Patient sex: M
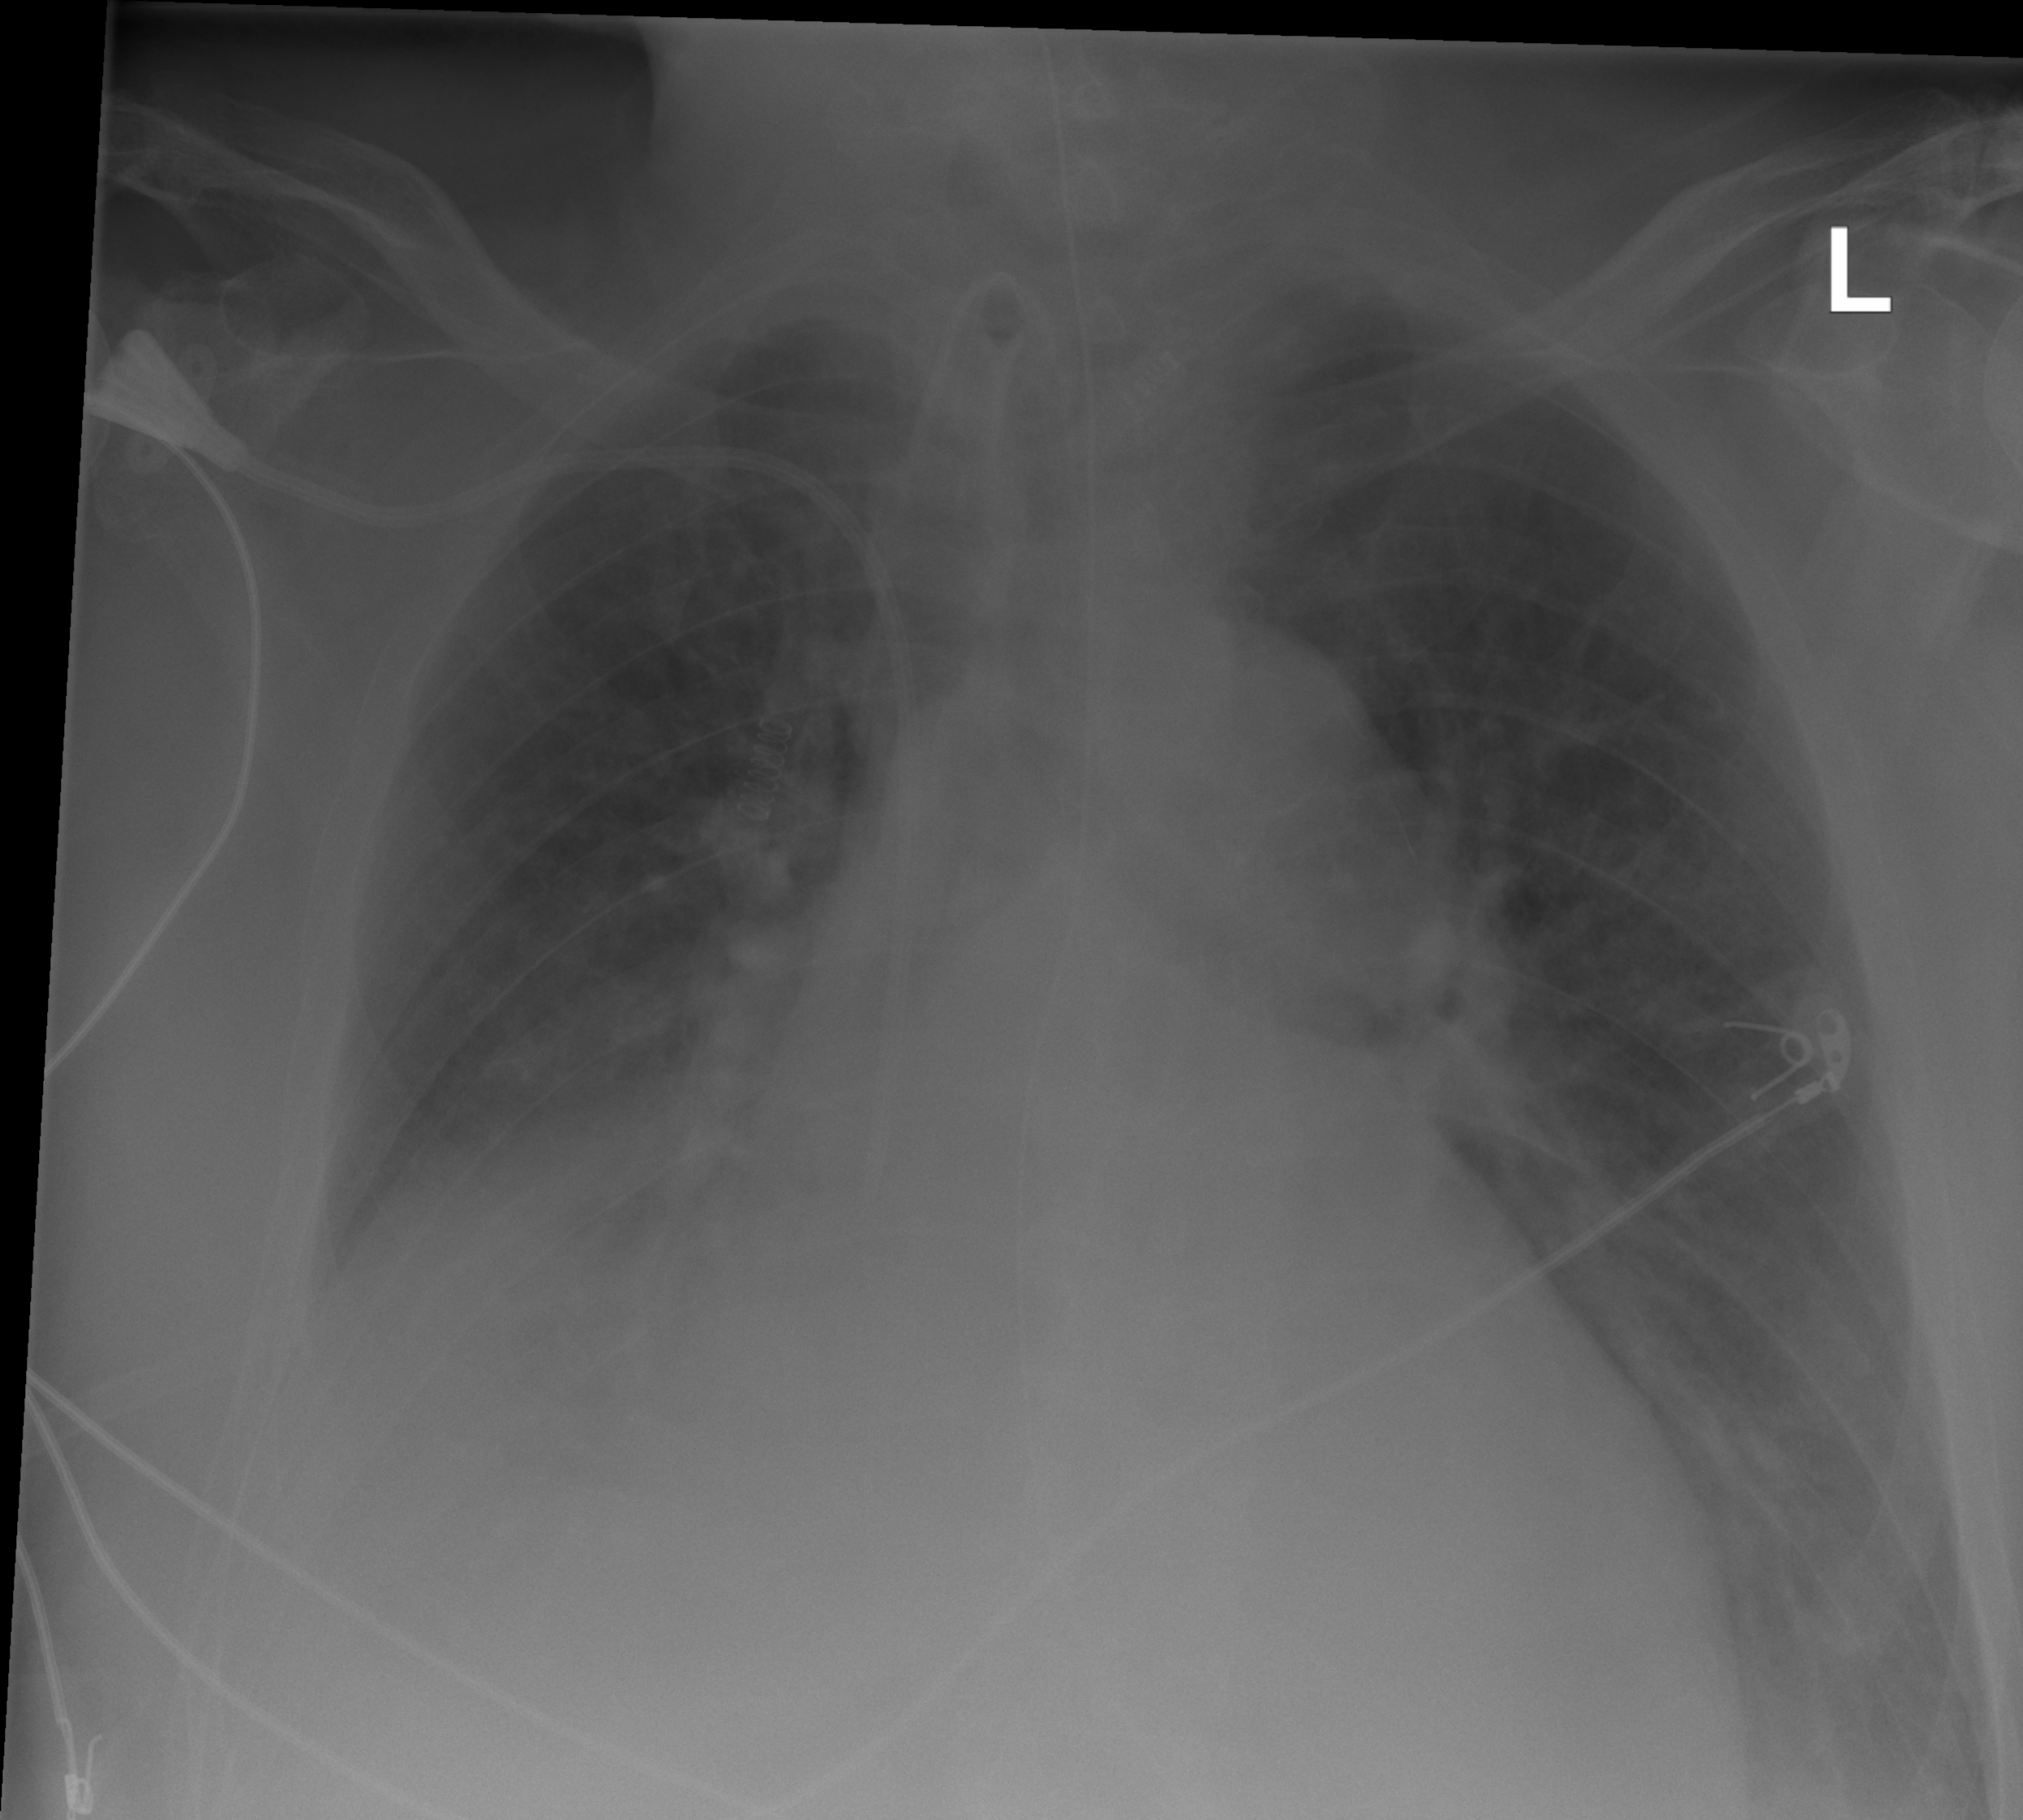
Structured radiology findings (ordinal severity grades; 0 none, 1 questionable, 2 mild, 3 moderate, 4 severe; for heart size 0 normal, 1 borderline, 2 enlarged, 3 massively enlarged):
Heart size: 2
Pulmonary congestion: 3
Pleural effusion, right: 2
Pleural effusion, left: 2
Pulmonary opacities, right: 2
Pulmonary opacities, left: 2
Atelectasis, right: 2
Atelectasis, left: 2